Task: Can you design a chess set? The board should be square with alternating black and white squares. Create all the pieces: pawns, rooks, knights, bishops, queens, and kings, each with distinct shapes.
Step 3690:
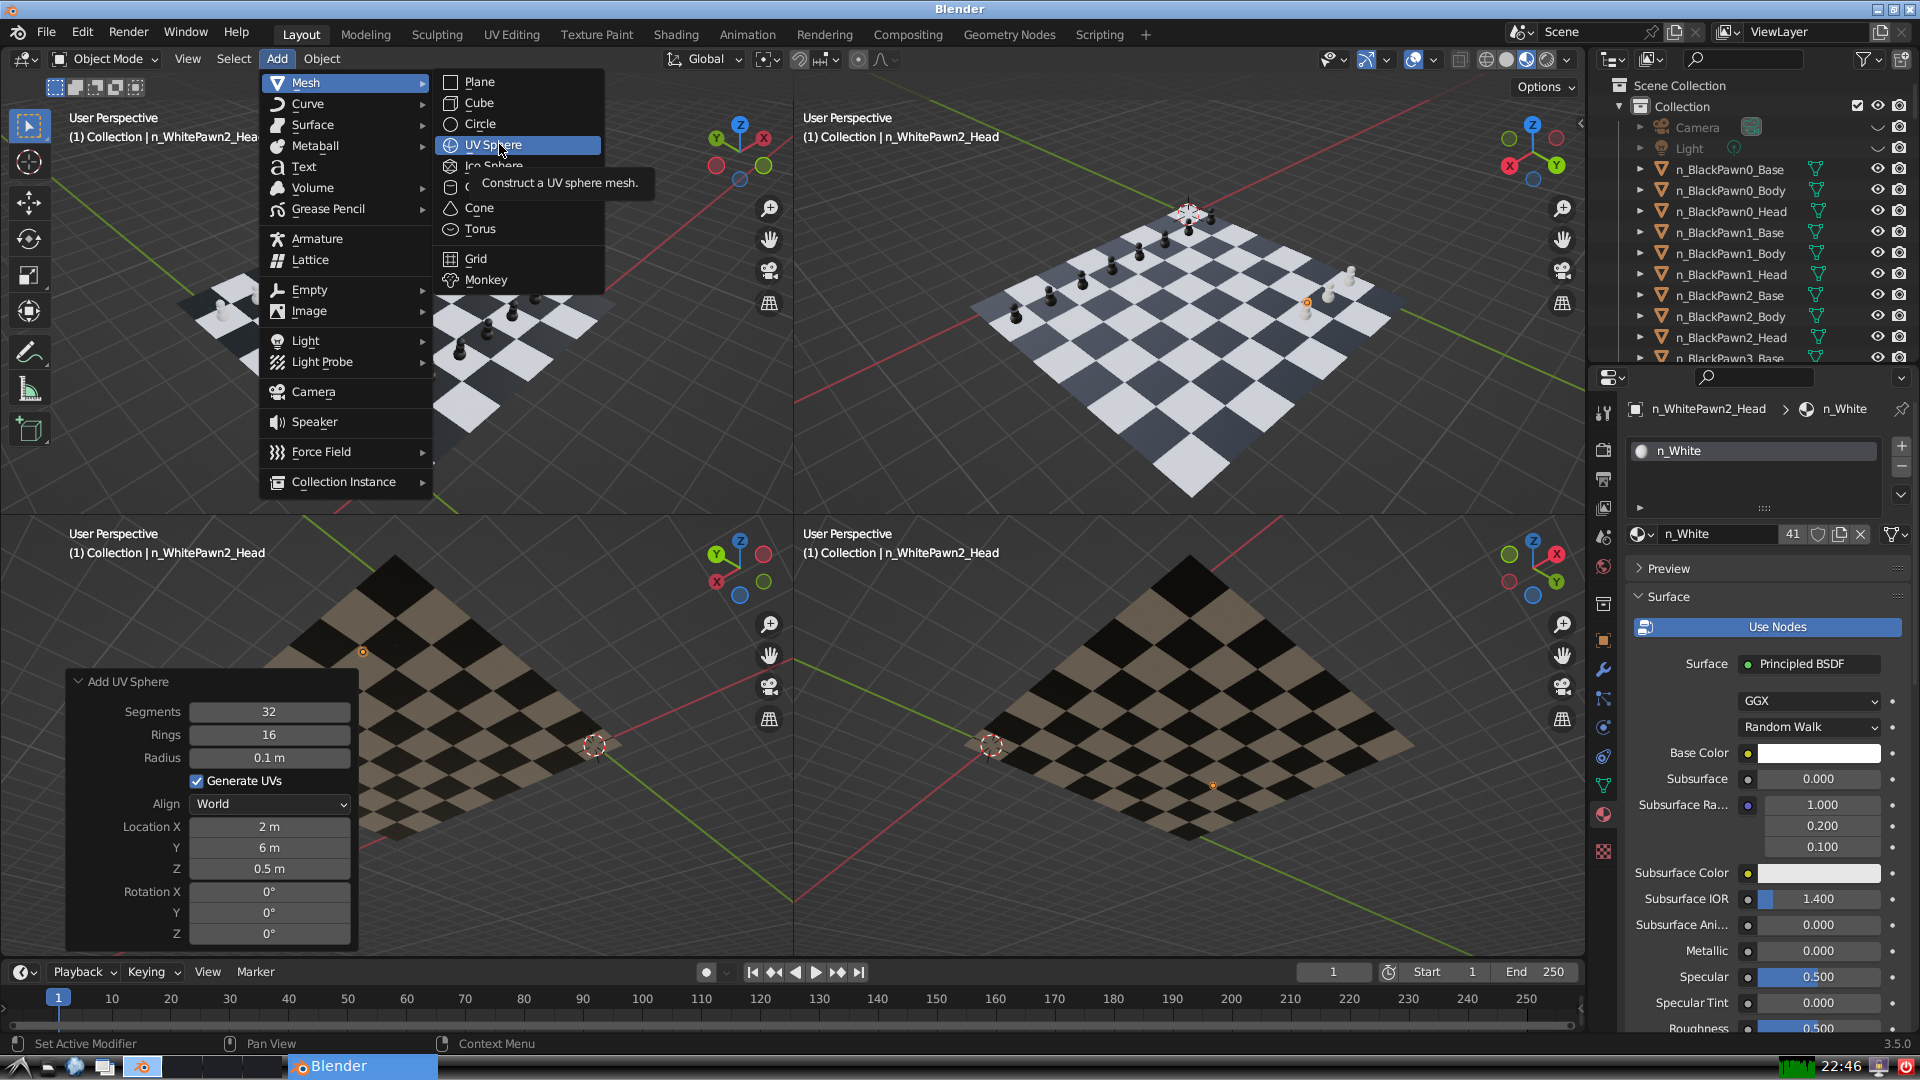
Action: click: no